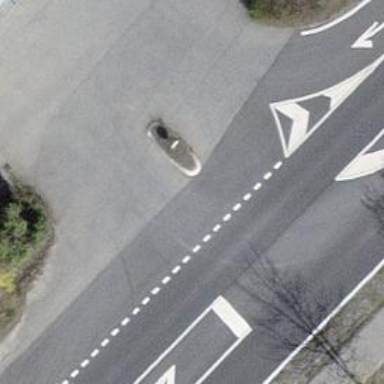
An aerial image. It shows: Traffic calming island.